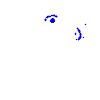
Particle: electron